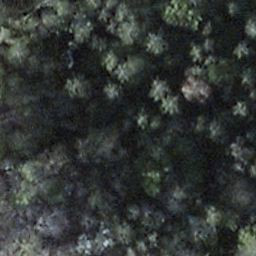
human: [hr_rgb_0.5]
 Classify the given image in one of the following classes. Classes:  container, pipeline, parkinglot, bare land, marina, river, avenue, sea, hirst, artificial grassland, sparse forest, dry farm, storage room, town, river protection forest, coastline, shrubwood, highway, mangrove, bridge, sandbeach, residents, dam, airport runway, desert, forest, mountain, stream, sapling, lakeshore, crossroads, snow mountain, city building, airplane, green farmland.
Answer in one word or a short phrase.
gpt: shrubwood